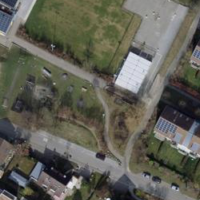
EUNIS habitat code: 55
Species observed at this site:
Euphorbia cyparissias